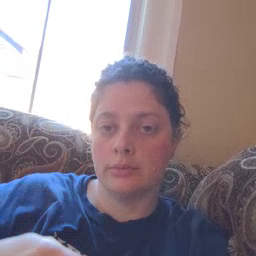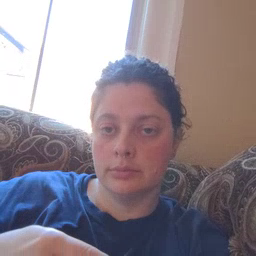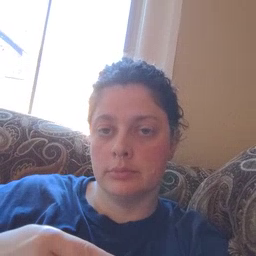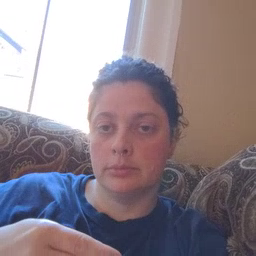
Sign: cut